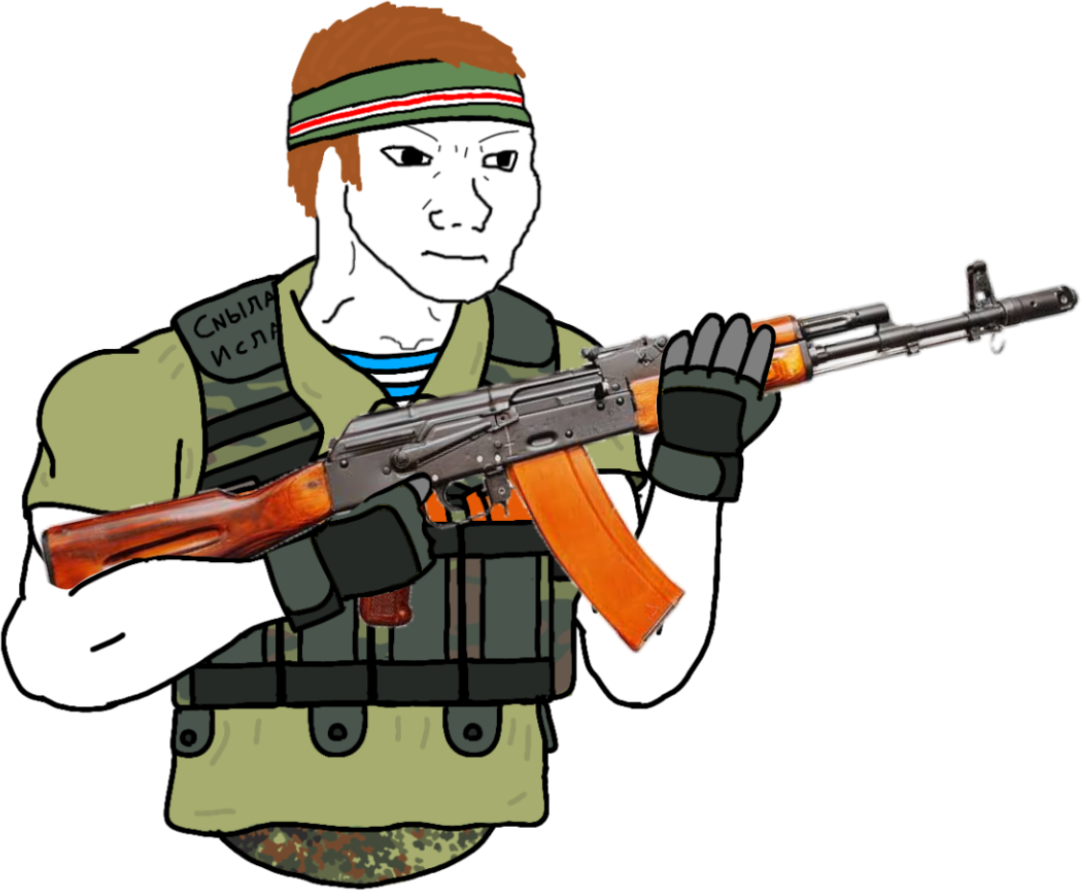
Label: 5_unsorted